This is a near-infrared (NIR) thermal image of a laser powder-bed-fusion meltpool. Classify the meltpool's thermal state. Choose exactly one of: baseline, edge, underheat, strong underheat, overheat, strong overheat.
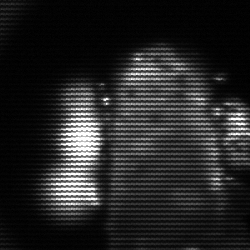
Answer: strong underheat